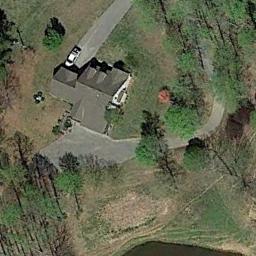
Label: residential